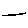
Label: line